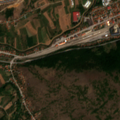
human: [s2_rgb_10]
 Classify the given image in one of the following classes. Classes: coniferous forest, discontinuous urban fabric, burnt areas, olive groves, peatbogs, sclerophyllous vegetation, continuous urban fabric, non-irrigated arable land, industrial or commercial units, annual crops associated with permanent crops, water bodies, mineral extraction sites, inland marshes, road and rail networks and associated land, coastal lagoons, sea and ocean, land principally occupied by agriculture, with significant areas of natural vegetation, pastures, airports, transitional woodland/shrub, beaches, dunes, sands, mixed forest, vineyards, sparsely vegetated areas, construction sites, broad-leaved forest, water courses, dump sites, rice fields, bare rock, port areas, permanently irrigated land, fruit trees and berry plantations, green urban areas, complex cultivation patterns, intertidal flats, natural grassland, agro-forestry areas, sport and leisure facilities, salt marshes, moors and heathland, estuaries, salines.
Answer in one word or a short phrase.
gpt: discontinuous urban fabric, complex cultivation patterns, land principally occupied by agriculture, with significant areas of natural vegetation, natural grassland, transitional woodland/shrub